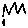
Label: zigzag